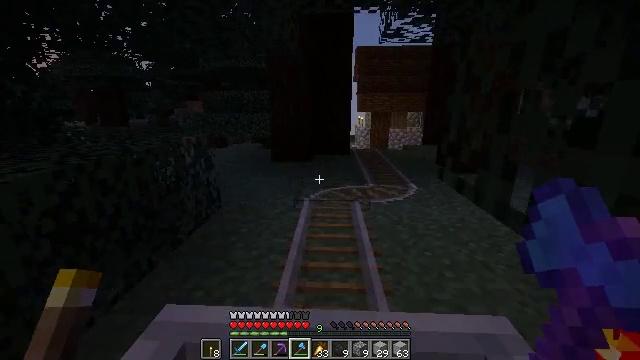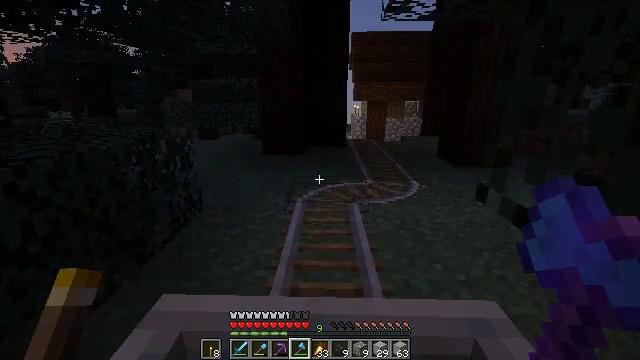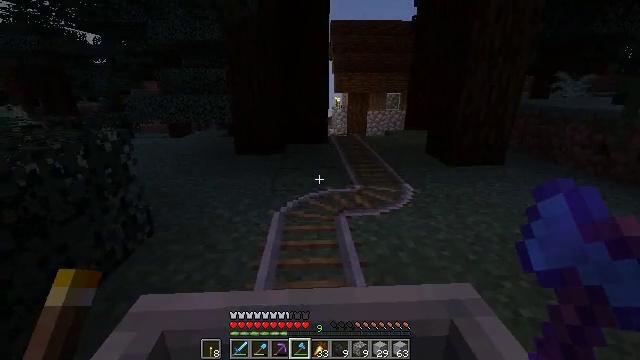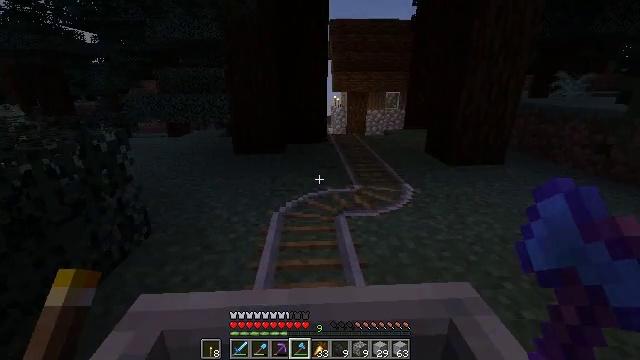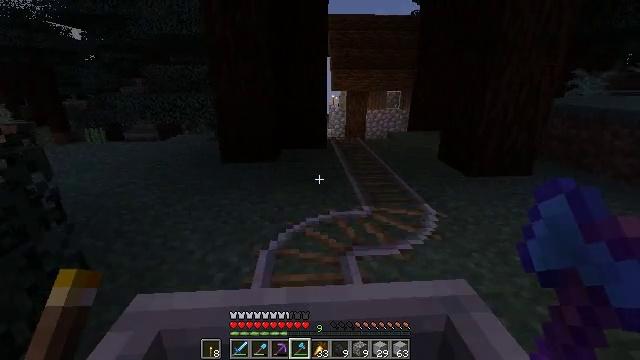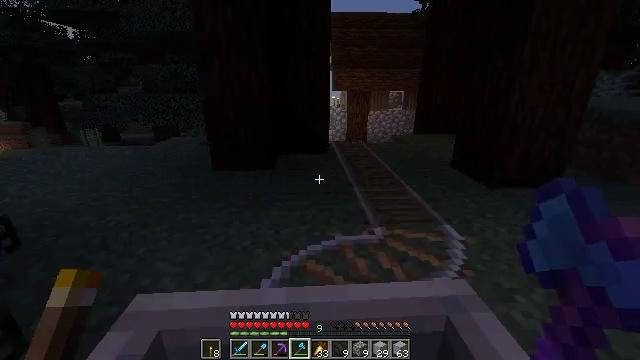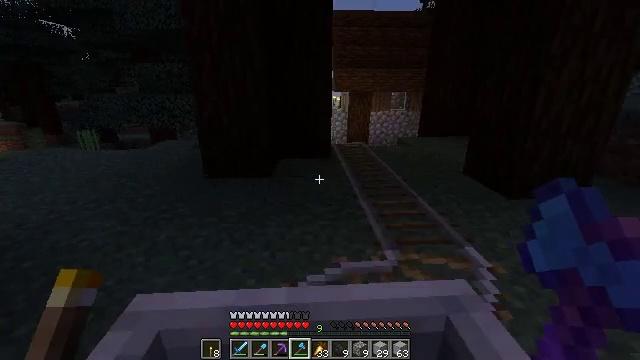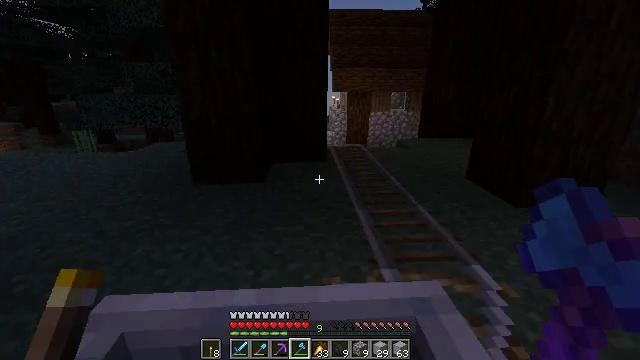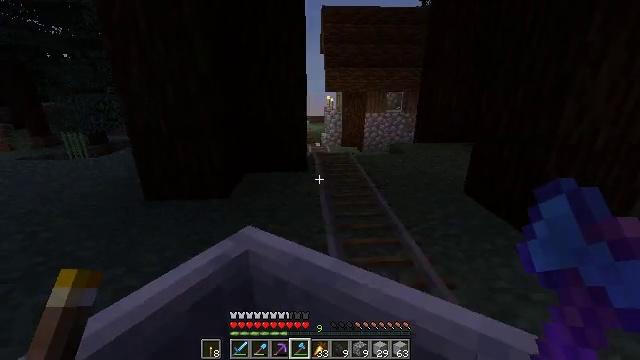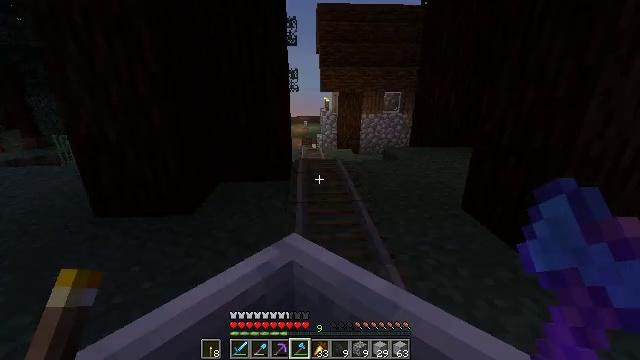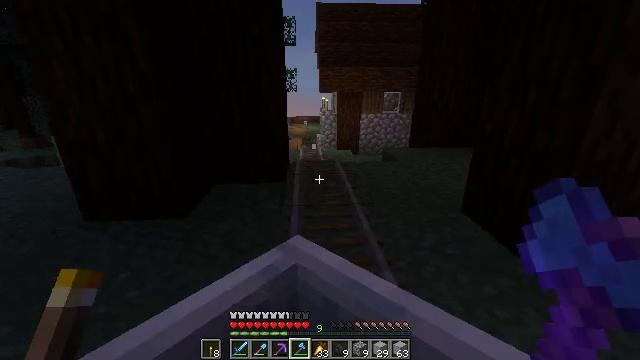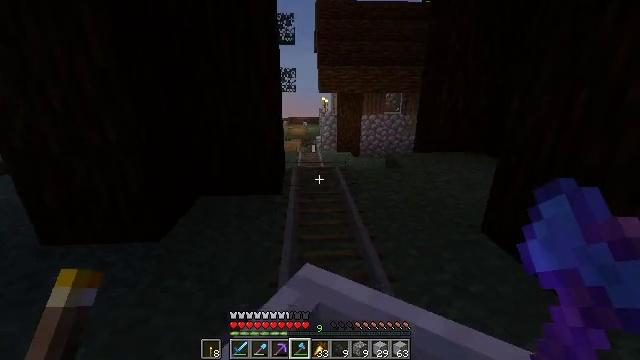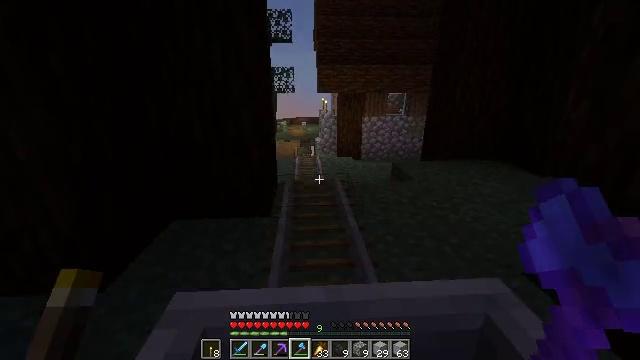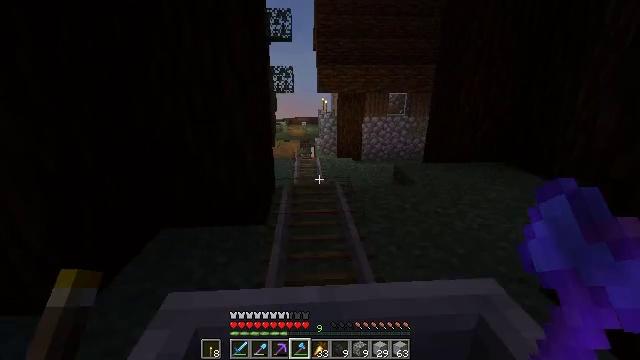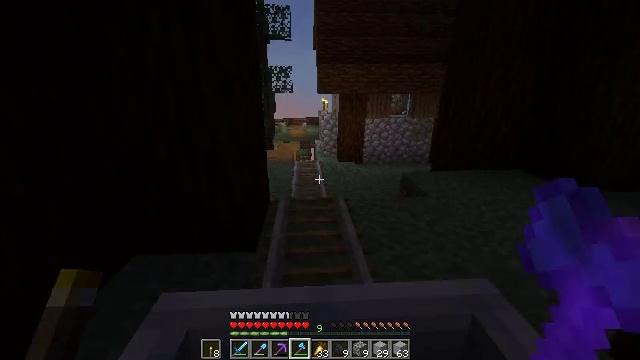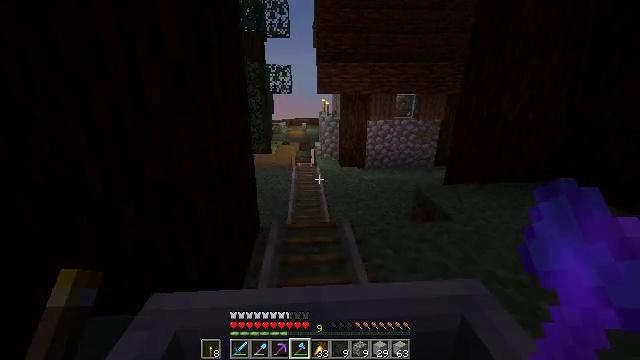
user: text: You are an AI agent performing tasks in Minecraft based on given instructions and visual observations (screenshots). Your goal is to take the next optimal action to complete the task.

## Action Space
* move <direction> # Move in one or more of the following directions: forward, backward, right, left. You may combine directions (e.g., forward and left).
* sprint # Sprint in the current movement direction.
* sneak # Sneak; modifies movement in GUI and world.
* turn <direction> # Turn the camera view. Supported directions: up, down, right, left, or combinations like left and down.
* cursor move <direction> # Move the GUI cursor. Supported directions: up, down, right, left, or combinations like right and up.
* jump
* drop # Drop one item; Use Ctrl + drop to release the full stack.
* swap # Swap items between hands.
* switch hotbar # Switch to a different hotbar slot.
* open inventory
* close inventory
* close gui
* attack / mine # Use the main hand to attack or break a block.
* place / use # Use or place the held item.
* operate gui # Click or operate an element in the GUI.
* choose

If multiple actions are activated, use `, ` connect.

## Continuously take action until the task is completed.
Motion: motion action
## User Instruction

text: Remove the large fern from the terrain.
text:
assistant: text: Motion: turn right and down
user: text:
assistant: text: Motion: turn right and down
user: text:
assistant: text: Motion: no_op
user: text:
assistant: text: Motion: no_op
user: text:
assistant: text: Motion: no_op
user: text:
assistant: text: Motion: no_op
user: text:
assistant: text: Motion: no_op
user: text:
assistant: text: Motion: no_op
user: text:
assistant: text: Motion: no_op
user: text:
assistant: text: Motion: no_op
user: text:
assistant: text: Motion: no_op
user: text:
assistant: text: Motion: no_op
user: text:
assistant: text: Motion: no_op
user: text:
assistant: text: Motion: no_op
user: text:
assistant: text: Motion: no_op
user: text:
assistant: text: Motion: no_op
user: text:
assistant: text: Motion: no_op
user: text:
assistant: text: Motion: turn left and down
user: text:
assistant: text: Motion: turn left
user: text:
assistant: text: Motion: no_op
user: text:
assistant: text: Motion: no_op
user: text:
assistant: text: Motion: no_op
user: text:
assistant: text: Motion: no_op
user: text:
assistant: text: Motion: no_op
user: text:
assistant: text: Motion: no_op
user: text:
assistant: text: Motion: no_op
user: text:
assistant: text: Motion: no_op
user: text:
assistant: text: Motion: no_op
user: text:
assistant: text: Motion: no_op
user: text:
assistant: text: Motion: no_op